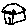
Label: house